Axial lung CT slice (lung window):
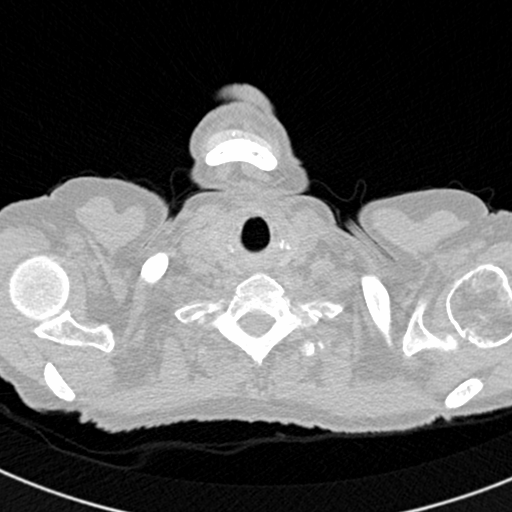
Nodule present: no